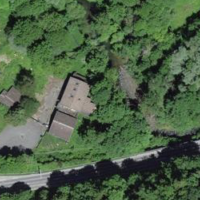
EUNIS habitat code: 57
Species observed at this site:
Stachys sylvatica